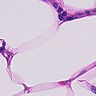
Metastatic tissue present: no